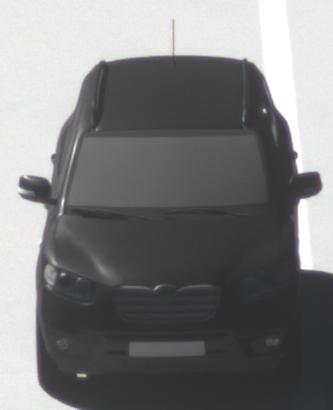
Make: Hyundai
Model: Santa Fe 2.4
Detailed model: Santa Fe (CM)
Model produced from: 2010/01
Model produced until: 2012/09
Doors: 5
Color: black
Road condition: dry road
Daytime: morning or afternoon
Contrast: high contrast